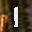
Label: 1